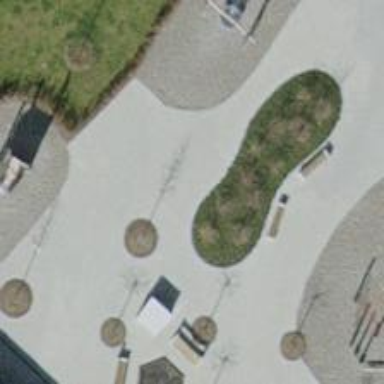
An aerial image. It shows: Playground area for leisure activities on the land.